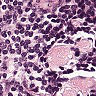
Metastatic tissue present: no